Field crop: maize
Growth stage: 1
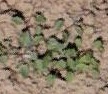
Species: convolvulus